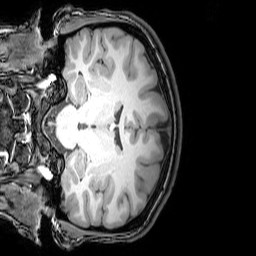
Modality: T1w
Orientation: coronal
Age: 21
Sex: female
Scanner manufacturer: philips
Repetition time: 0.008233 s
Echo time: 0.00378 s